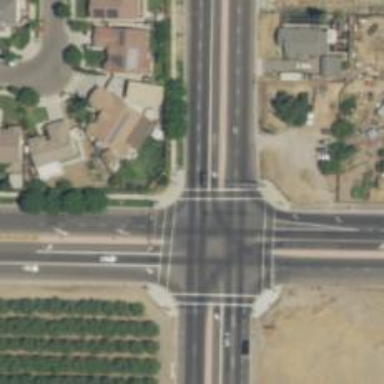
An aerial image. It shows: Crossing with line markings on the road.